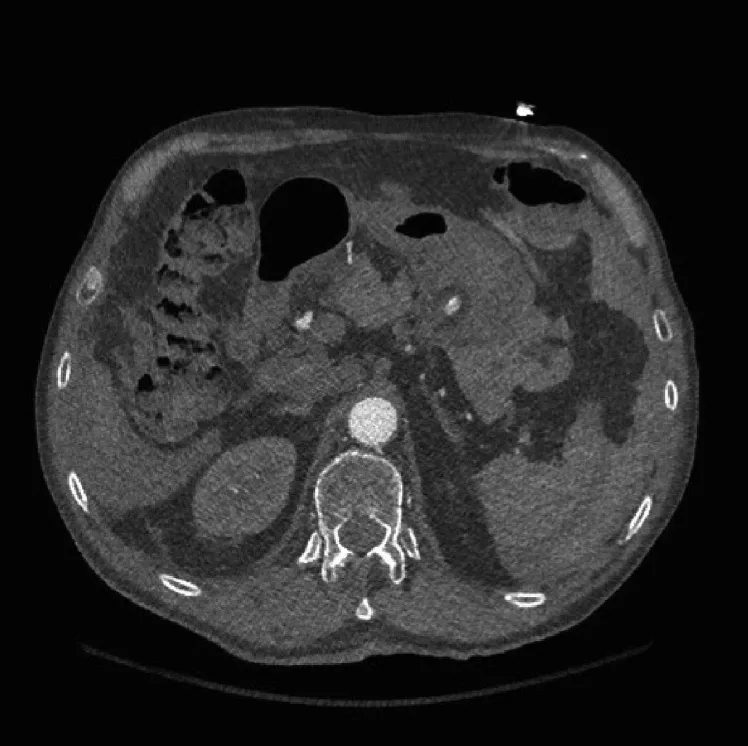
CT Angiogram in the arterial phase demonstrating a 9 mm focal area of increased attenuation along the lesser curvature of the stomach representing a small pseudoaneurysm of the left gastric artery, with no active extravasation appreciated.
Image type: radiology (ct)